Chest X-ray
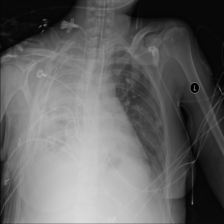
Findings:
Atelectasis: negative
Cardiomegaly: negative
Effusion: positive
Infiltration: negative
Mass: negative
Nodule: negative
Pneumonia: negative
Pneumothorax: negative
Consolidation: negative
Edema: negative
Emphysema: negative
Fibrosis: negative
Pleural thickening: negative
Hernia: negative